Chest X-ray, PA view. Patient: 35 years old, sex M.
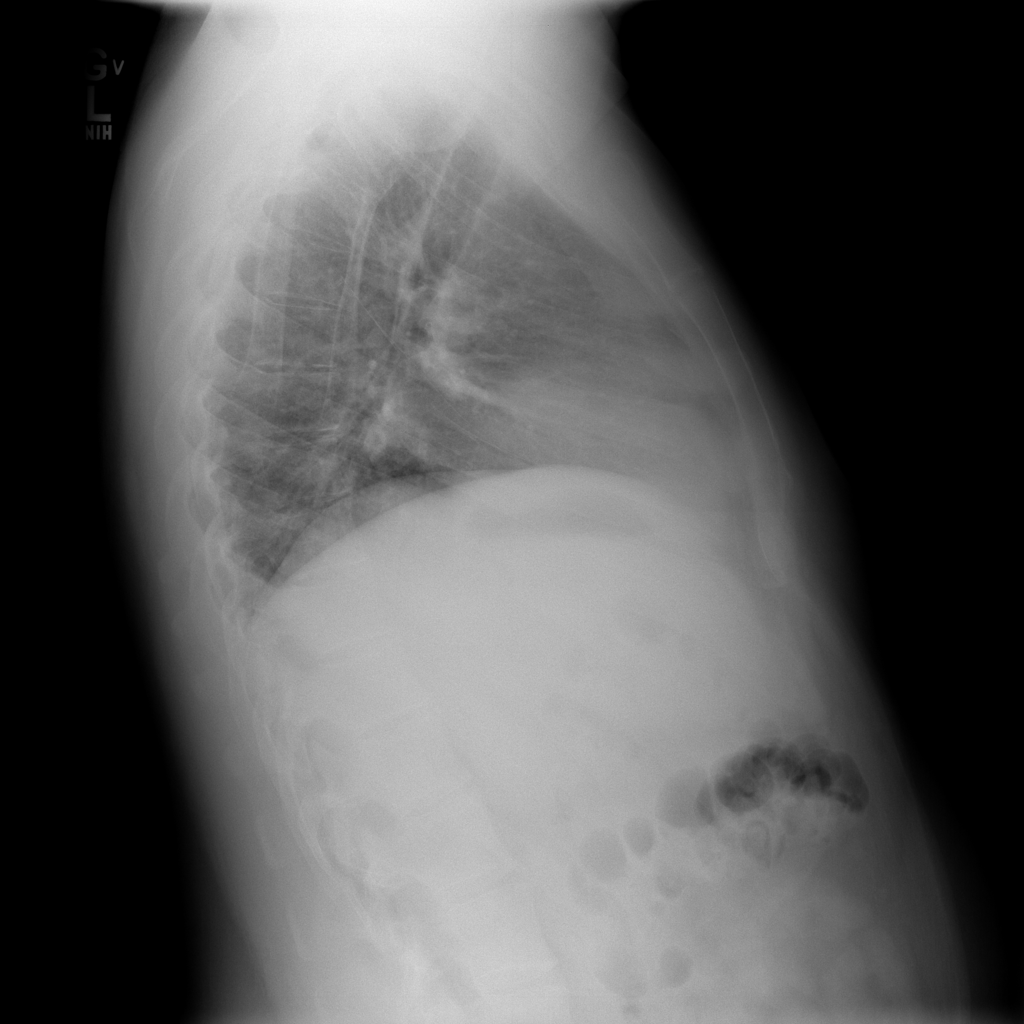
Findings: No Finding